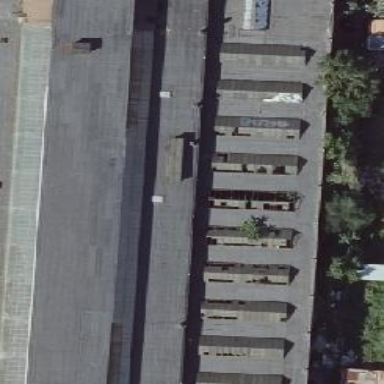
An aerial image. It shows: Industrial building.